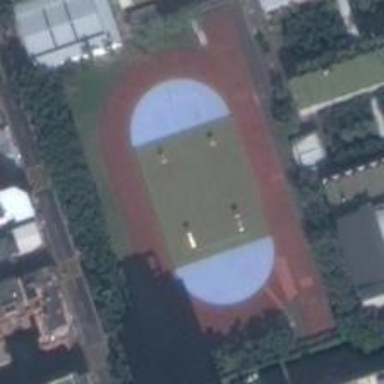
A regular playground is surrounded by gree plants .